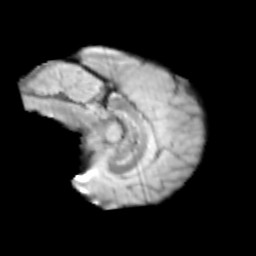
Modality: T2w
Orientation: sagittal
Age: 12
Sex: male
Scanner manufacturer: siemens
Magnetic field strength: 3 T
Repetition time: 3.8 s
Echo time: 0.07 s